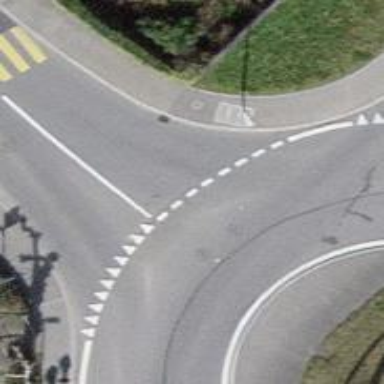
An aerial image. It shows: Road with "give way" sign.